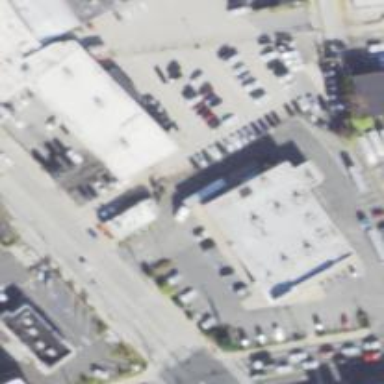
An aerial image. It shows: Building.